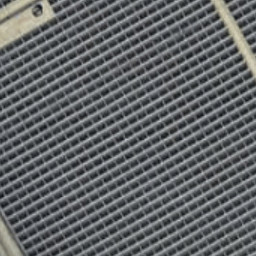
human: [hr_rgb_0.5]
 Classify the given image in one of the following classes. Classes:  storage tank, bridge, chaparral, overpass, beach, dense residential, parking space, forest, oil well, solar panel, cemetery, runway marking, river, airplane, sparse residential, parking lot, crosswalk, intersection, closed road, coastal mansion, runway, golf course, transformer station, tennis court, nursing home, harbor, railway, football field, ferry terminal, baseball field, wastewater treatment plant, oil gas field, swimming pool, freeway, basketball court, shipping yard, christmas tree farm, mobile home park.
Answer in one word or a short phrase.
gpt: solar panel